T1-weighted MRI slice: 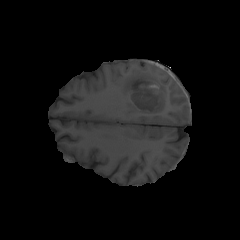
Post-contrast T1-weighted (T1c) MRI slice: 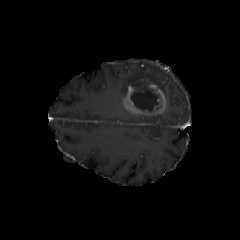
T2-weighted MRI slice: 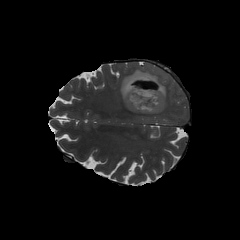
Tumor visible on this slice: yes